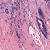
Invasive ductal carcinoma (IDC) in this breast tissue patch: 1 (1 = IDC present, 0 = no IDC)